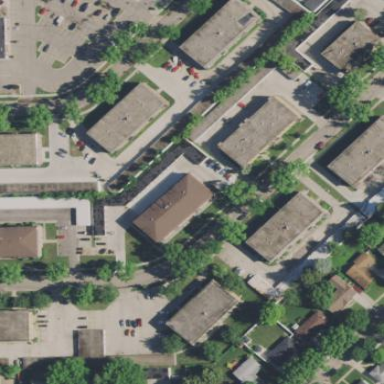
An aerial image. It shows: Garage.